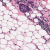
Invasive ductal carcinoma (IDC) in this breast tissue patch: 1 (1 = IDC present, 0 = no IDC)